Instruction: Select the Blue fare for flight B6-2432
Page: flights
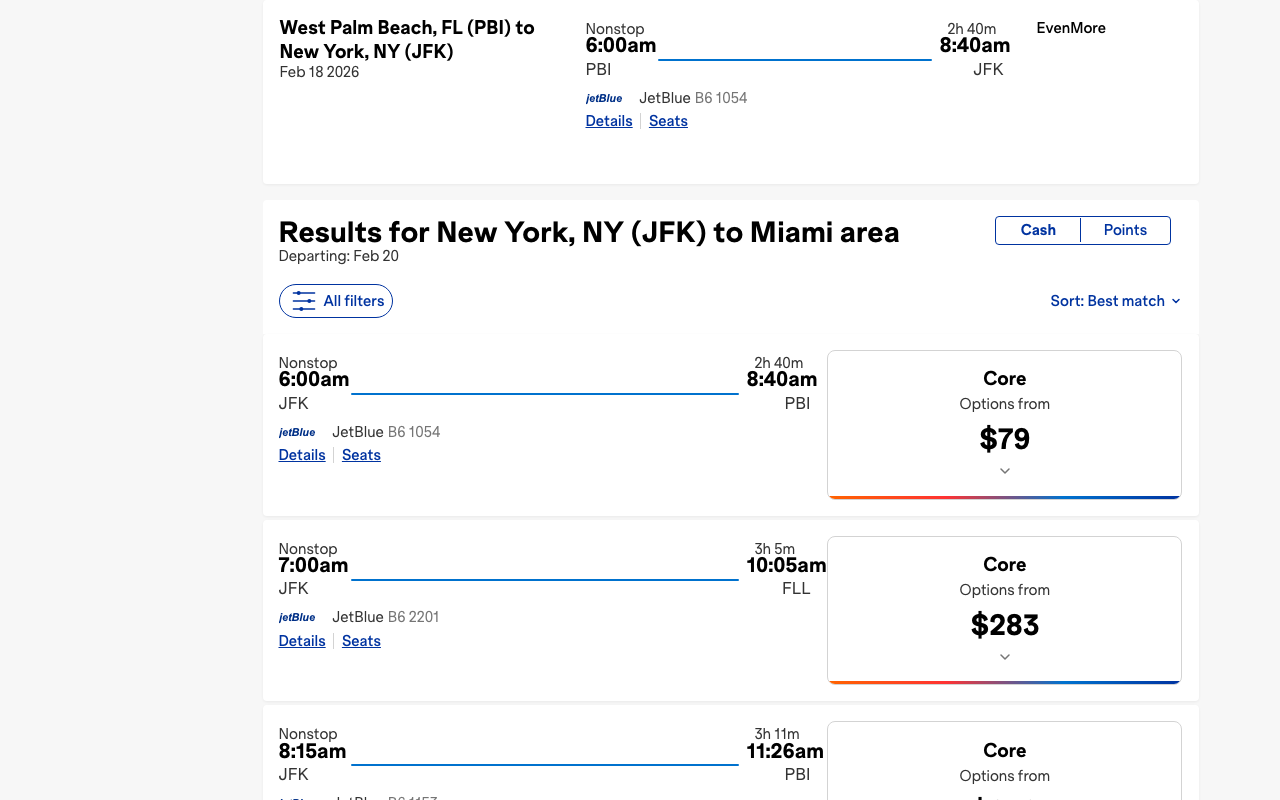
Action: click